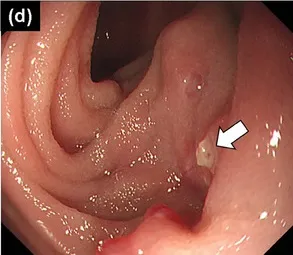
Single-balloon endoscopy reveals F2 varices with red color signs (red arrow) and white plugs (white arrow) around the pancreatojejunal anastomosis (black arrow).
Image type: endoscopy (gi_endoscopy)